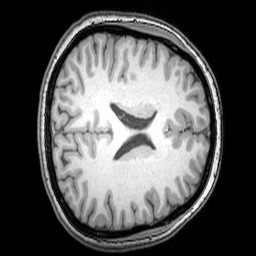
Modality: T1w
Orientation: axial
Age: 25
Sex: female
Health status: healthy
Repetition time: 0.081 s
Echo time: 0.037 s